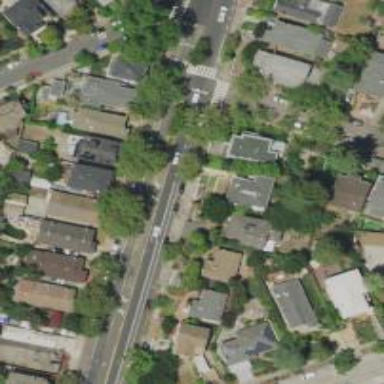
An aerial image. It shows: Secondary road with separate sidewalks.